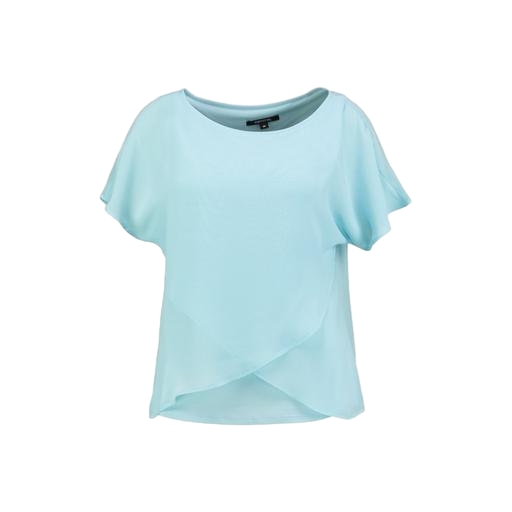
blue short-sleeve top only macy, blue nly t-shirt, blue polly plains layer tee, white background